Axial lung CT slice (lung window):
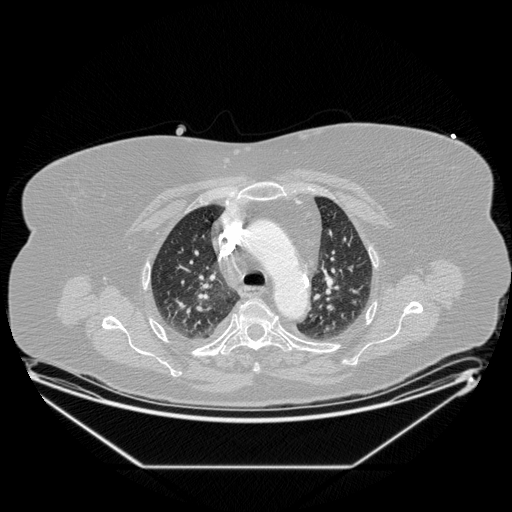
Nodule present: no